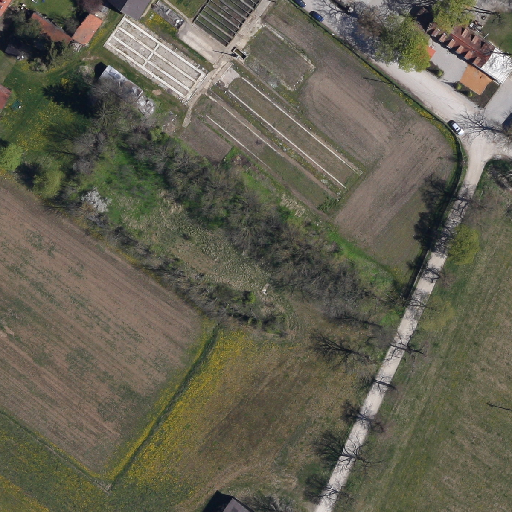
Referring expression: vehicle driving on the road